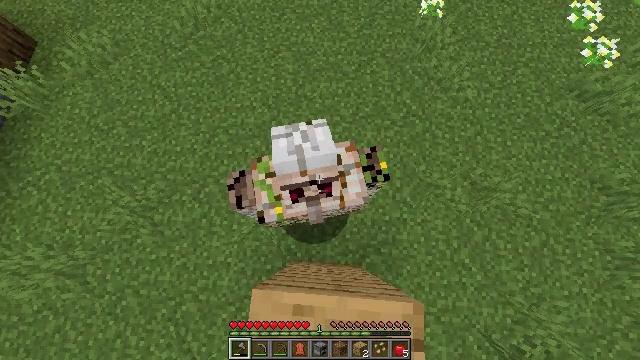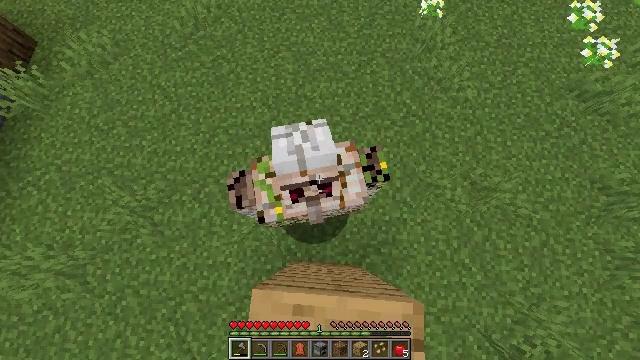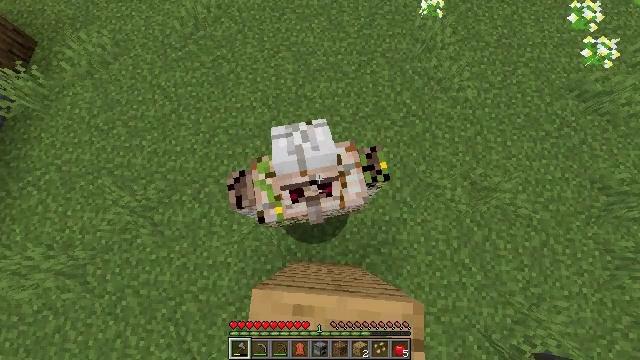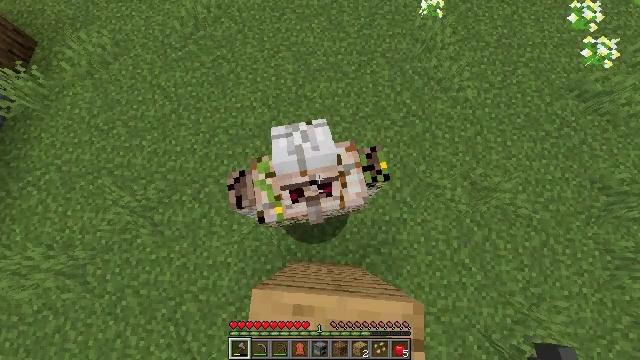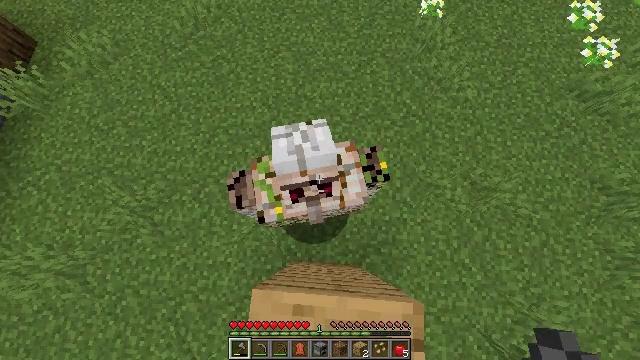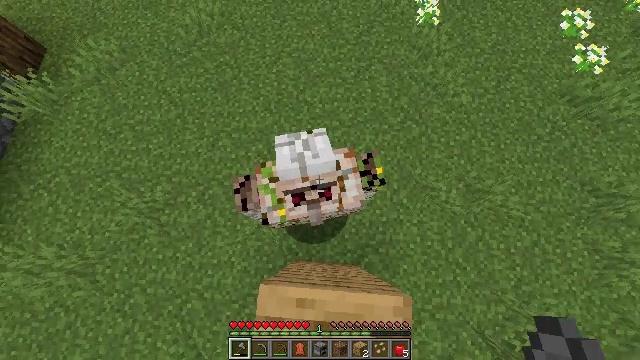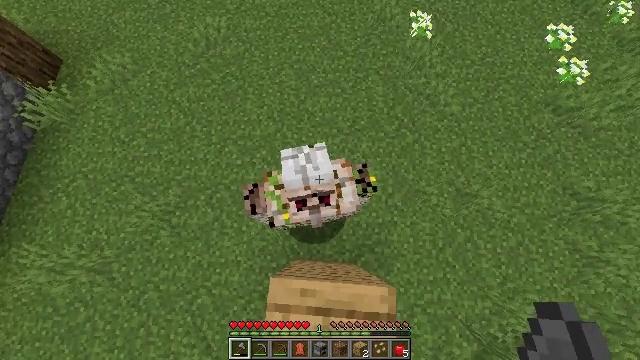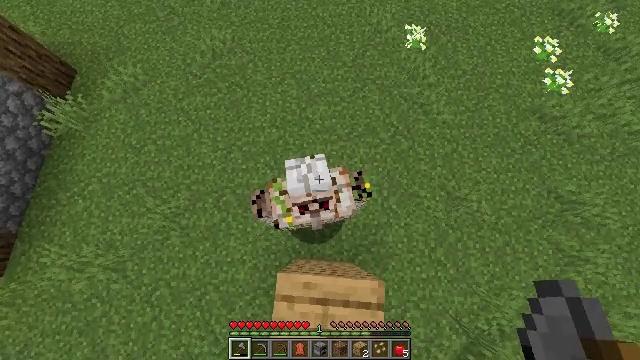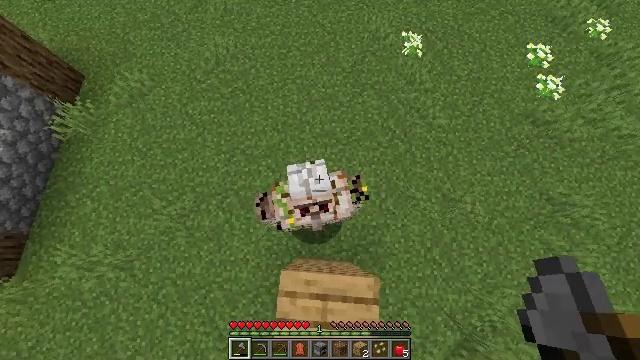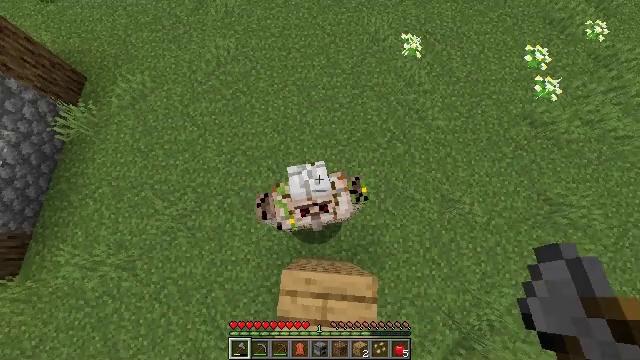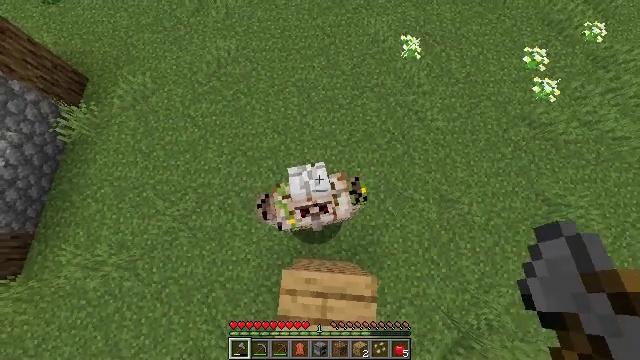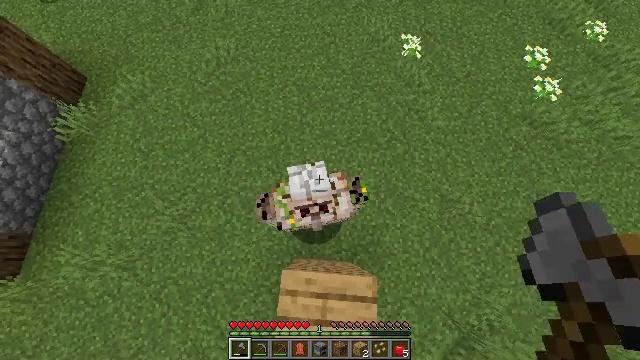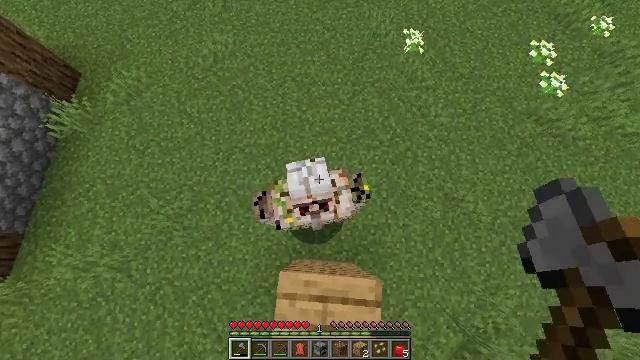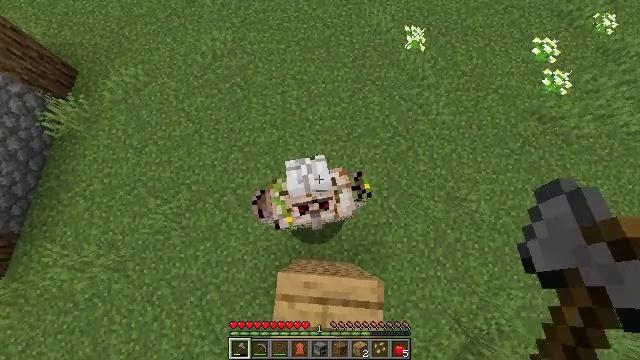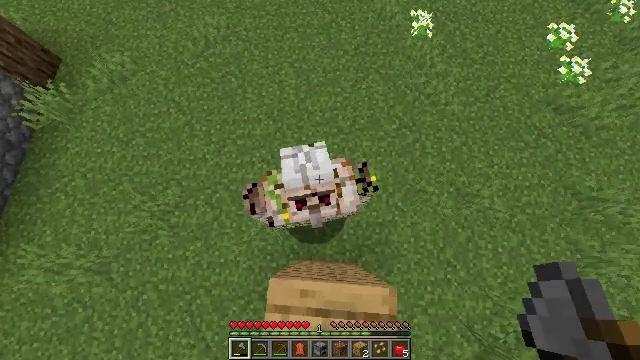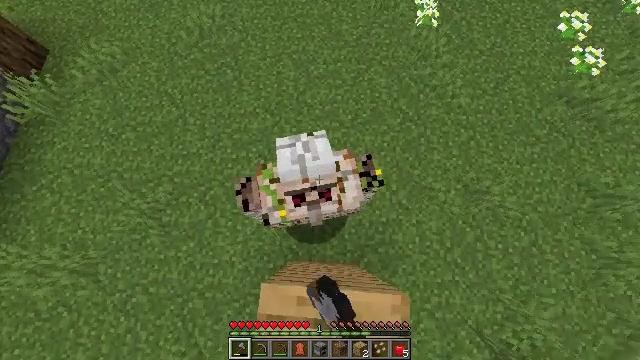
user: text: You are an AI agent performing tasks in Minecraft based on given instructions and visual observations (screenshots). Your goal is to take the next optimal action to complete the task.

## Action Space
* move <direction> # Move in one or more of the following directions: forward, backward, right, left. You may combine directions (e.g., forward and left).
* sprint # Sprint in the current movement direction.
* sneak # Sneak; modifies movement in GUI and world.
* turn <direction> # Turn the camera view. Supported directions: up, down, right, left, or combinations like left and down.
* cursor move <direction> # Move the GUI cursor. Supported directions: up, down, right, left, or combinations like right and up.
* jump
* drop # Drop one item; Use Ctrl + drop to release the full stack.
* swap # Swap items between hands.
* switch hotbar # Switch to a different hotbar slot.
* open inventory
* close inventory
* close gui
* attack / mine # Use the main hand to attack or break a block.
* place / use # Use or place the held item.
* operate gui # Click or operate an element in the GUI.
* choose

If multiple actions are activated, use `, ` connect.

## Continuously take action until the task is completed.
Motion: motion action
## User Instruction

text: Kill an iron golem.
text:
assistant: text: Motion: no_op
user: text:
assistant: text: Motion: no_op
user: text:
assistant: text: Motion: no_op
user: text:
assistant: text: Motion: no_op
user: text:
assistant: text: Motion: jump
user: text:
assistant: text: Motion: jump
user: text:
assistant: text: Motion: jump
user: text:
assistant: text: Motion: jump
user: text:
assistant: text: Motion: jump
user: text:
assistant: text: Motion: jump
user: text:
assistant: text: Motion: jump
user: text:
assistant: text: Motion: jump
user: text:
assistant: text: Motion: no_op
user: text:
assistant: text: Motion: attack / mine
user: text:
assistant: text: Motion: attack / mine
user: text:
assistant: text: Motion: attack / mine
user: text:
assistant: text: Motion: attack / mine
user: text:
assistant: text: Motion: no_op
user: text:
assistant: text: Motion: no_op